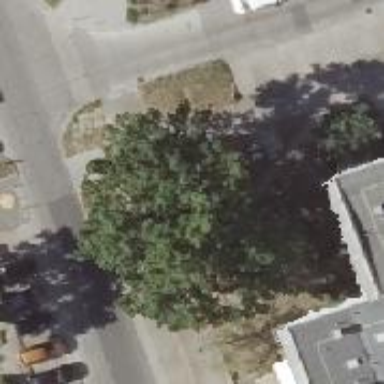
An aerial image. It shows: Sidewalk.